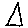
Label: triangle